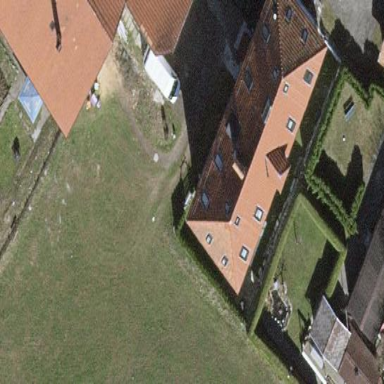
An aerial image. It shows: Hipped roof on residential building.